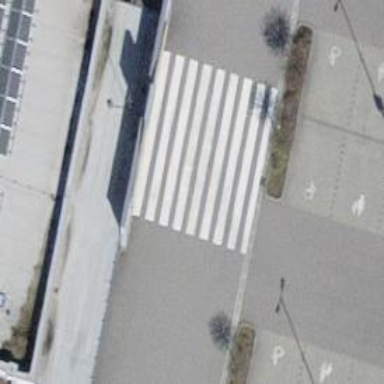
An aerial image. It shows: Uncontrolled road crossing with markings.